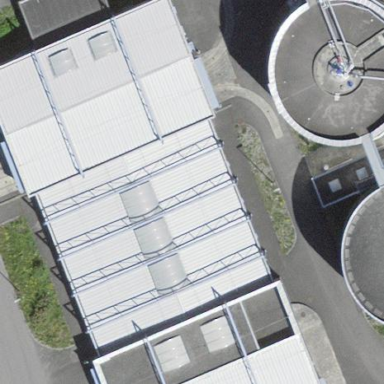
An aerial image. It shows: Industrial building.